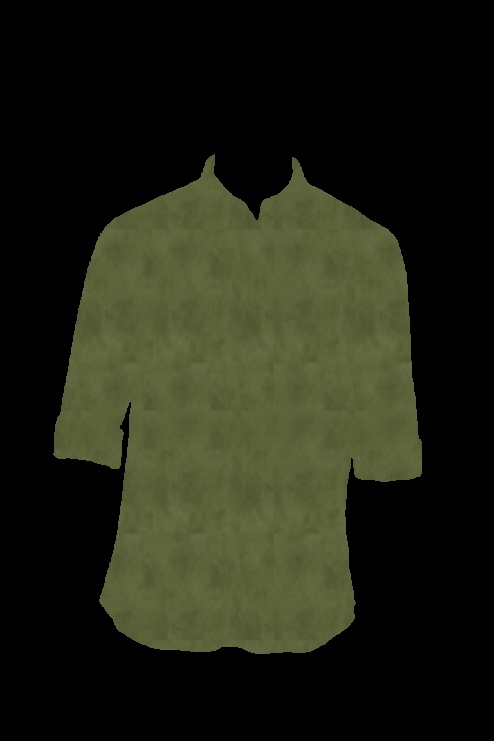
green camo tee